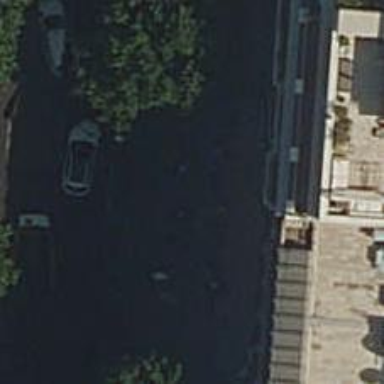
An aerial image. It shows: Motorcycle parking facility.